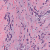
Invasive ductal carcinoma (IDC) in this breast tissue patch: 0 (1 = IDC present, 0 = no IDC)